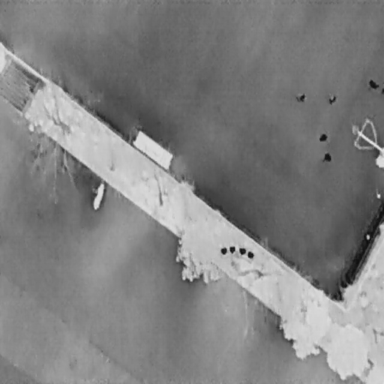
There are six objects shown in the infrared image, including five People, and a Bicycle.